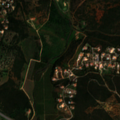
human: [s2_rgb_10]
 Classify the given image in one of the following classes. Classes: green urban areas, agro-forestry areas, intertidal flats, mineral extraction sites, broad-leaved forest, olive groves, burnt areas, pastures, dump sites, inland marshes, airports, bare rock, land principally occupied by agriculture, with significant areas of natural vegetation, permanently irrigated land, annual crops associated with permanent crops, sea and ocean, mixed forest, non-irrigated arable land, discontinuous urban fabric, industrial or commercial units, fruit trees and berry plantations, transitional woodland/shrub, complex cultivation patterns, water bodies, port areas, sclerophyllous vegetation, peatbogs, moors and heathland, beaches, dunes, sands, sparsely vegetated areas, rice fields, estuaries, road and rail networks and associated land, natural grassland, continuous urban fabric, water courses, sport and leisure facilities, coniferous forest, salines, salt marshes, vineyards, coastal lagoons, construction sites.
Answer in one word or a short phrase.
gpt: sport and leisure facilities, fruit trees and berry plantations, annual crops associated with permanent crops, land principally occupied by agriculture, with significant areas of natural vegetation, sclerophyllous vegetation